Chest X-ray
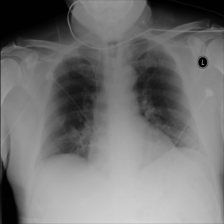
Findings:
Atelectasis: negative
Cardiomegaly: negative
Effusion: negative
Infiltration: negative
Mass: negative
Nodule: negative
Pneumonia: negative
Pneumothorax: negative
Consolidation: negative
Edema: negative
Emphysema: negative
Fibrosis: negative
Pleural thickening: negative
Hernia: negative